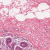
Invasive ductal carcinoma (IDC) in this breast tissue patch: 0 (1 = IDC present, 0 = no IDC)